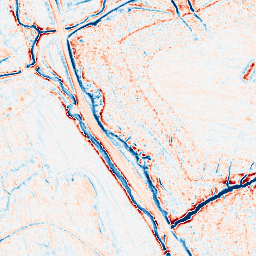
Category: classical
Decomposition family: gaussian
Decomposition parameters: sigma: 2
Upsampling method: bicubic
Upsampling parameters: scale: 4
Upsampling scale: 4